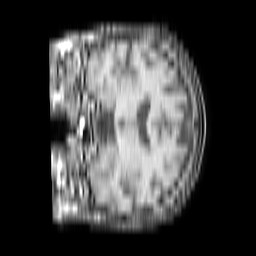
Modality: T1w
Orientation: coronal
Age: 80
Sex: female
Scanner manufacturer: philips
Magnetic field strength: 1.5 T
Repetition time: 0.1888 s
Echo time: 0.001843 s